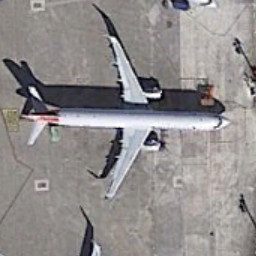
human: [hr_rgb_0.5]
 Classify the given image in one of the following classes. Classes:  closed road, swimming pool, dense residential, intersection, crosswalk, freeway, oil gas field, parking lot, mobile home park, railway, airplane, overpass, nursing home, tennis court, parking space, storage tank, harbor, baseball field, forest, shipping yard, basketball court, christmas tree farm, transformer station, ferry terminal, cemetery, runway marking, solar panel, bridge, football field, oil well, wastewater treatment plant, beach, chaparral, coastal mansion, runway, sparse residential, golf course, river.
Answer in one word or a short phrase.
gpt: airplane